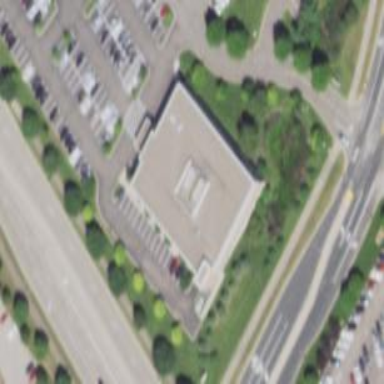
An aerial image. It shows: Clinic building offering healthcare services.